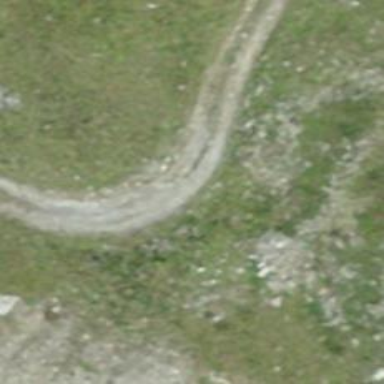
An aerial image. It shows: Track road with grade4 tracktype.